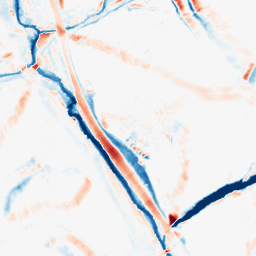
Category: morphological
Decomposition family: morphological_diamond
Decomposition parameters: operation: average
radius: 10
Upsampling method: linear_exact
Upsampling parameters: scale: 8
Upsampling scale: 8